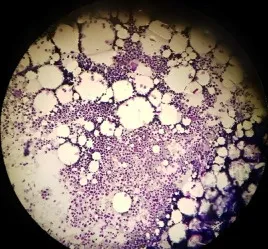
(B) Bone marrow biopsy shows about 50%cellularity (H&E stain).
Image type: pathology (h&e)